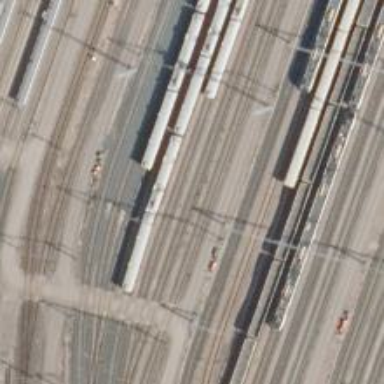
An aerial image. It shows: Railway signal.